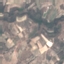
Label: PermanentCrop